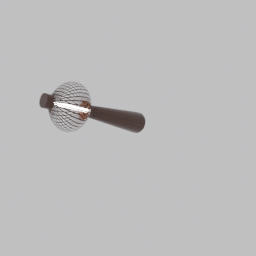
Label: lighting